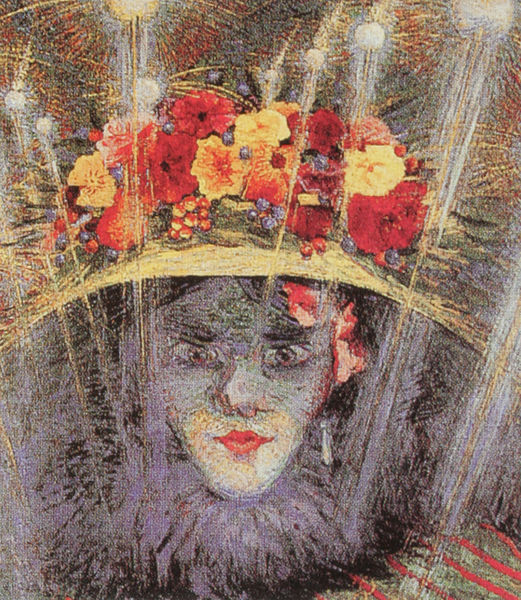
Titel: Modernes Idol
Künstler: Umberto Boccioni
Standort: London
Institution: Privatbesitz
Schlagwörter: blau, blätter, kopf, weiß, gelb, blumen, bunt, frau, hut, laternen, licht, lichter, mund, nacht, nase, ohrring, orange, schwarz, zeichnung, blick, blumenhut, blüten, boa, federboa, rot, schal, malerei, augen, böse, federn, gesicht, haarschmuck, kragen, portrait, porträt, sonne, haare, ohrringe, en face, frontal, lippen, farbig, farben, lila, scheinwerfer, angst, wild, pupillen, starr, streifen, augenbraue, krempe, lippenstift, gesich, strahlen, beeren, mohn, mohnblumen, löcher, pelzkragen, diffus, geln, rote lippen, feuerwerk, hit, starren, sylvester, spots, opium, federboah, ohrrring, aufgerissene augen, dämmer, stechende augen, bunter hut, manischer bilck, blumen auf dem hut, frau gesicht, errschrecken